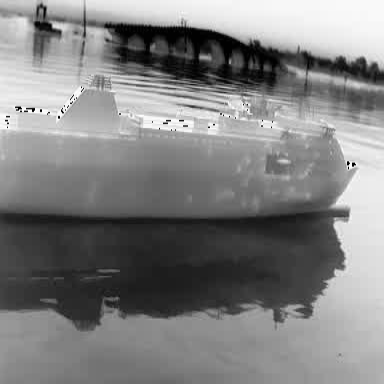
There is a container_ship in the infrared image.